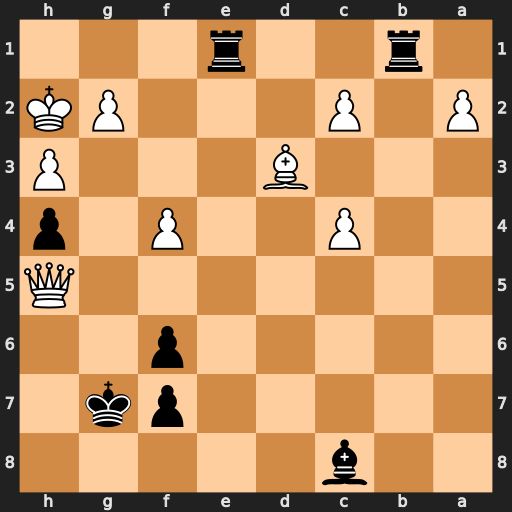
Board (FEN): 2b5/5pk1/5p2/7Q/2P2P1p/3B3P/P1P3PK/1r2r3
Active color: b
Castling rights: -
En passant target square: -
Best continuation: Rh1#